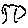
Label: tree